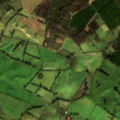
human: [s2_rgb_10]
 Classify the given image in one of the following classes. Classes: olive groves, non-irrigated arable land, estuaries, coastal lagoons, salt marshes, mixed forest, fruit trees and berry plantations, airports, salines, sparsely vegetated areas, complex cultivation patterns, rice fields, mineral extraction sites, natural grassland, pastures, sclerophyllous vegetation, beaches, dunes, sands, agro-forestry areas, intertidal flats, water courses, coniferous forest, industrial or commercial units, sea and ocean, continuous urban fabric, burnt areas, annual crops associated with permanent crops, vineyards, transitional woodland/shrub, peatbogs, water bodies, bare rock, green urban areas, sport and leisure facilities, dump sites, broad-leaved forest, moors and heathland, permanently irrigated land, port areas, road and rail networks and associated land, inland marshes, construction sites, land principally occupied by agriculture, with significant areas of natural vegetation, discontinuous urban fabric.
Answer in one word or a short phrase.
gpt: pastures, broad-leaved forest, coniferous forest, transitional woodland/shrub